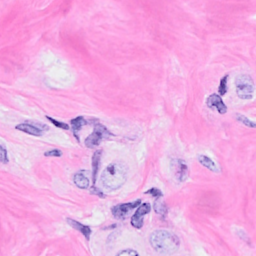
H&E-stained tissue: Breast